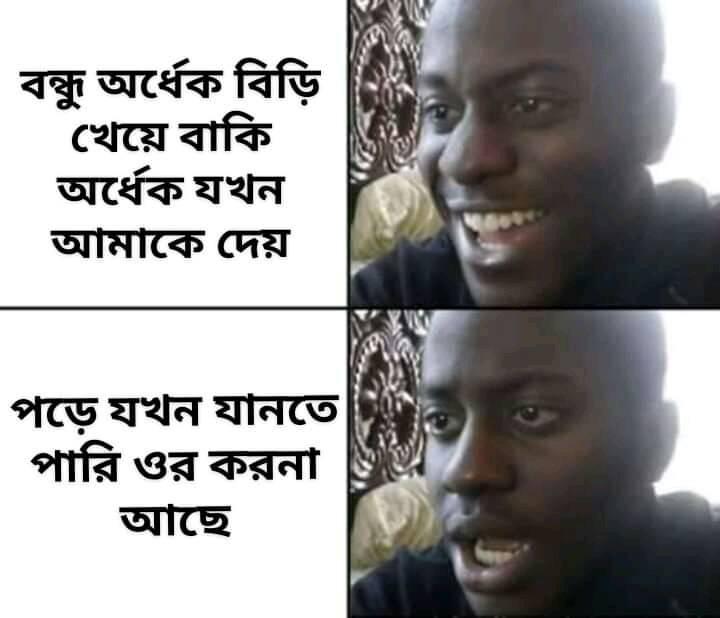
Caption: বন্ধু অর্ধেক বিড়ি খেয়ে বাকি অর্ধেক যখন আমাকে দেয়       পড়ে যখন যানতে পারি ওর করনা আছে
Label: non-hate